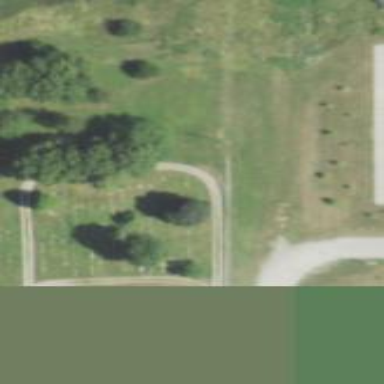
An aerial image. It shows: Cemetery.